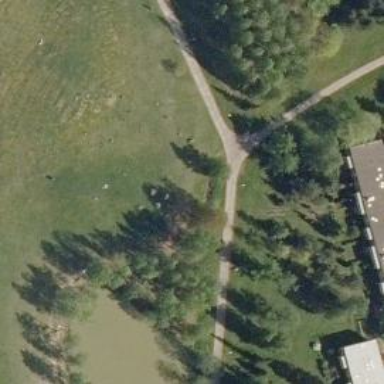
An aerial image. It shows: Disc golf basket.